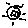
Label: sun